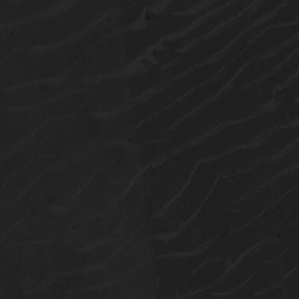
Label: non_frost